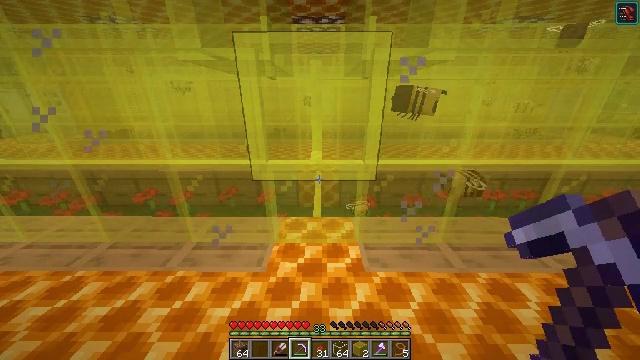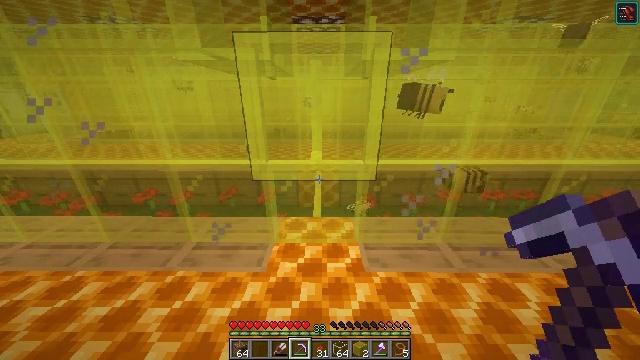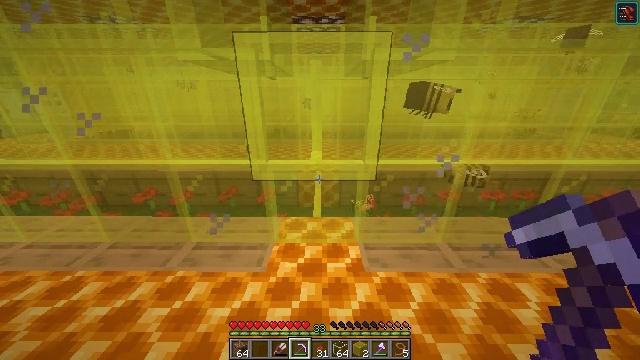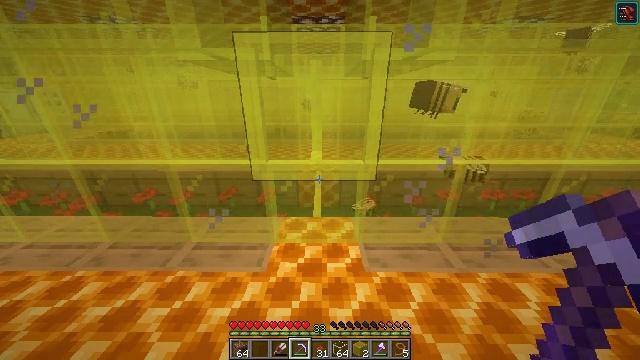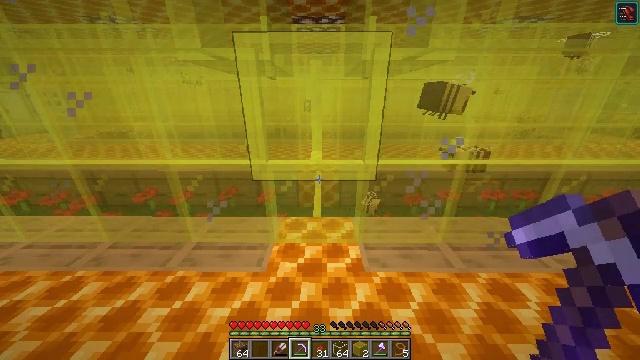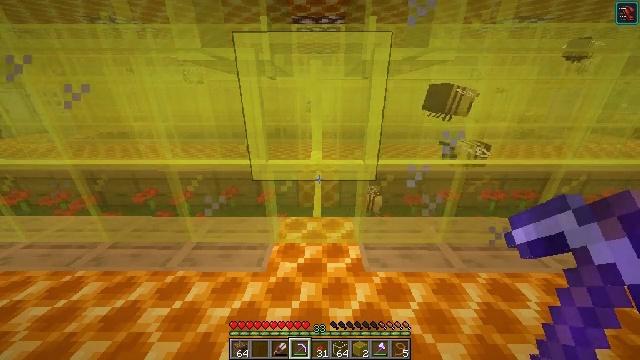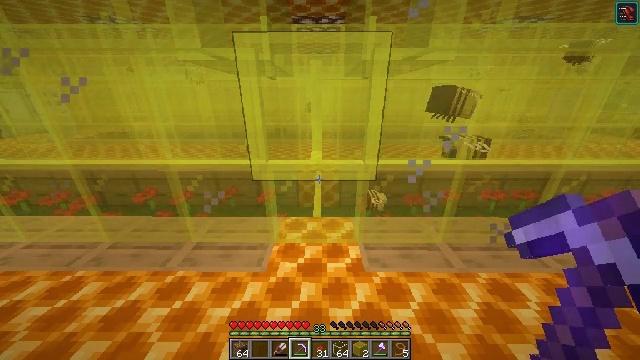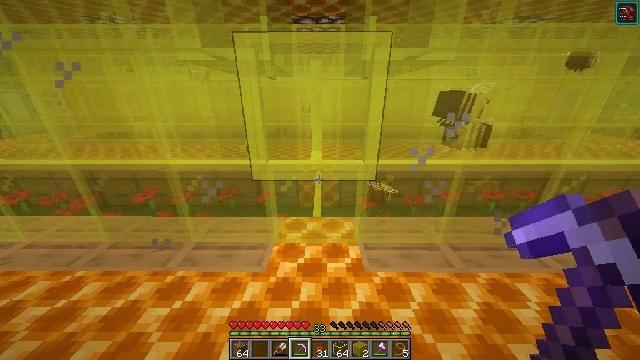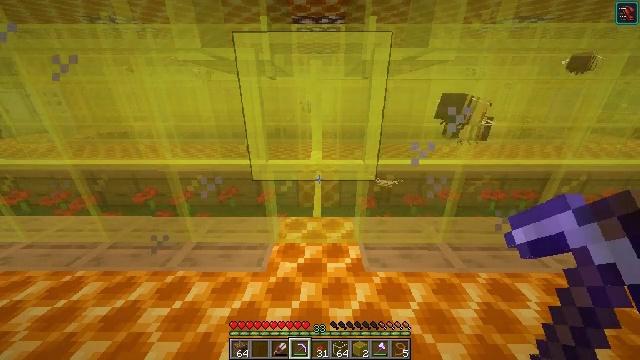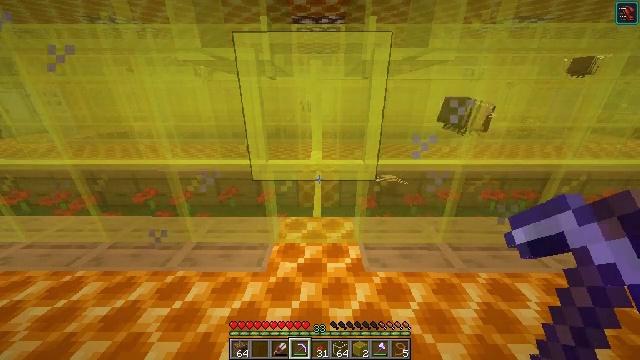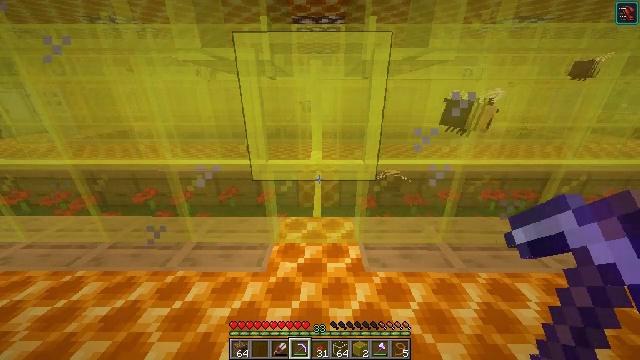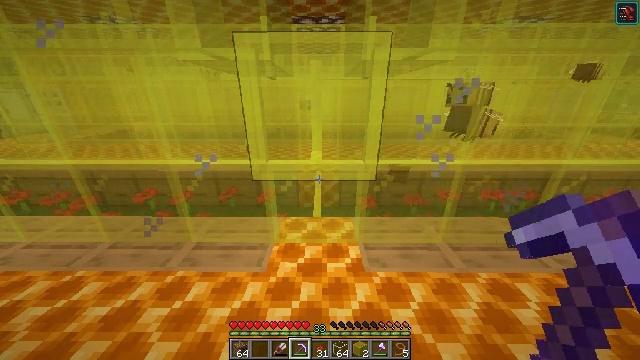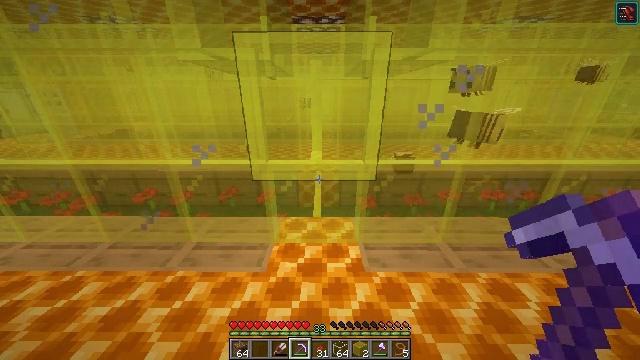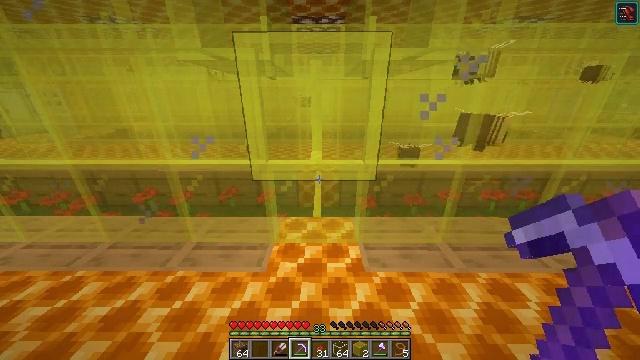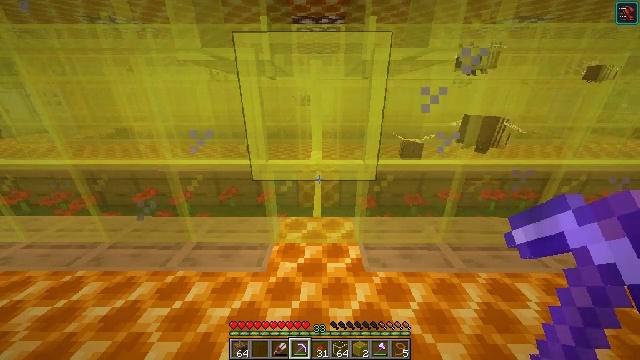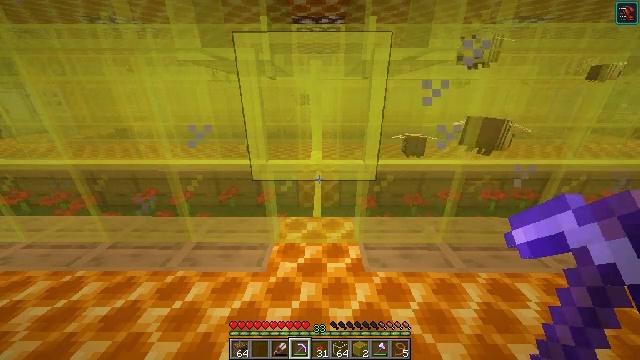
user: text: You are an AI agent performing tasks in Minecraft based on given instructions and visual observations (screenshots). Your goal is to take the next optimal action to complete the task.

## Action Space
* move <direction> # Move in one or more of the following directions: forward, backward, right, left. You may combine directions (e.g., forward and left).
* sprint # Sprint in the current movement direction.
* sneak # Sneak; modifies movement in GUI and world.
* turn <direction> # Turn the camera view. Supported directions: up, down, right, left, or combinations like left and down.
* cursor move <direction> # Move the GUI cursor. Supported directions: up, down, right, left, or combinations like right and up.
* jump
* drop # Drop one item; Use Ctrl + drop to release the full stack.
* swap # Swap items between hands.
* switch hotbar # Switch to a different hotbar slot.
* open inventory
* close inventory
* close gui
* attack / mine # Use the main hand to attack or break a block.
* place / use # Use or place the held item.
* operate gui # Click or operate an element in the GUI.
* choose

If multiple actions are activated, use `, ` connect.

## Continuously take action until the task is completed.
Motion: motion action
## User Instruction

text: Break the yellow stained glass pane.
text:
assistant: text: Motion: no_op
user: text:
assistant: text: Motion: no_op
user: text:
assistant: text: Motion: no_op
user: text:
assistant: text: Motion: no_op
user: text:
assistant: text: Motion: no_op
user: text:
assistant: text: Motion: no_op
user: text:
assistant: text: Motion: no_op
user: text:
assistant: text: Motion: no_op
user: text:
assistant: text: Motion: no_op
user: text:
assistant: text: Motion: no_op
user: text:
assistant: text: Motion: no_op
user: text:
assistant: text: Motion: no_op
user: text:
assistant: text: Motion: no_op
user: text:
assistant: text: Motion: no_op
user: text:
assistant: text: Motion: no_op
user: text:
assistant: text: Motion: no_op
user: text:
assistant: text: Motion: no_op
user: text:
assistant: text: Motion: no_op
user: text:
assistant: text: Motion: no_op
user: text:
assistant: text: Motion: no_op
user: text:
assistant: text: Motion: move forward
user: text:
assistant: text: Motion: move forward and move right, turn up
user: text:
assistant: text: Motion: move forward and move right
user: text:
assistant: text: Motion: move forward and move right
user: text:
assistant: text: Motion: move forward and move right
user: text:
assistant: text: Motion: no_op
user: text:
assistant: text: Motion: no_op
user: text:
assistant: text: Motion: turn right
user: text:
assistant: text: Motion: turn right
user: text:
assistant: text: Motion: no_op